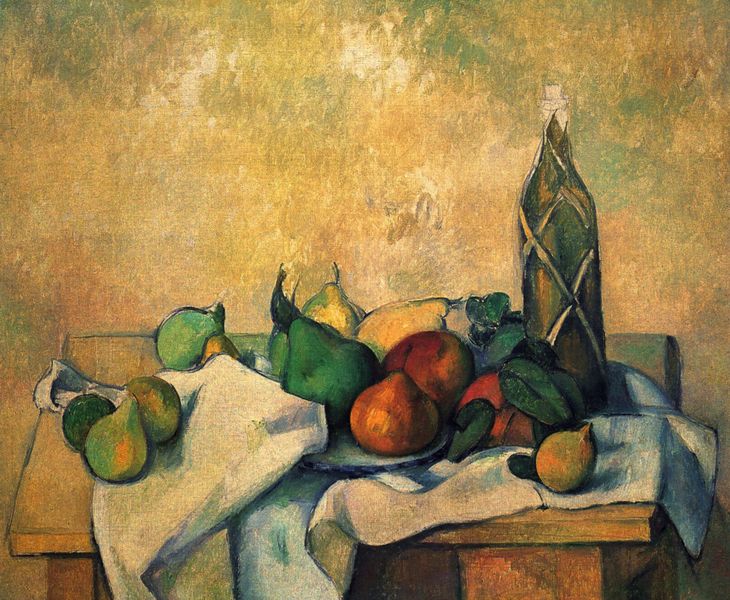
Titel: Stilleben mit Rumflasche
Künstler: Paul Cézanne
Standort: New York (New York)
Institution: (Privatsammlung)
Schlagwörter: blau, blätter, laub, schatten, weiß, cezanne, gelb, grün, impressionismus, ocker, braun, bunt, glas, grau, hintergrund, holz, kleid, licht, orange, raum, renoir, schwarz, tisch, obst, rot, tuch, beige, expressionismus, flächig, malerei, flasche, wand, falten, schale, teller, tischdecke, tischtuch, natur, stoff, decke, blatt, frucht, früchte, keramik, stilleben, stillleben, apfel, äpfel, kommode, italien, ernte, fläche, farbe, essen, tafel, wein, monet, faltig, kerze, leuchter, ölfarbe, ölfarben, bienen, birne, stiel, tischkante, birnen, nahrung, kontur, stengel, tischplatte, wachs, hubi, pfirsich, hitnergrund, reif, grüntöne, zitrone, textil, korken, weinflasche, netz, feige, mango, flasch, schuch, olfarben, peer, brün, äpfelk, obststilleben, pirsch, zitorne, tischkleid, pfirsch, peere, abrikose, tuch tisch, abpel